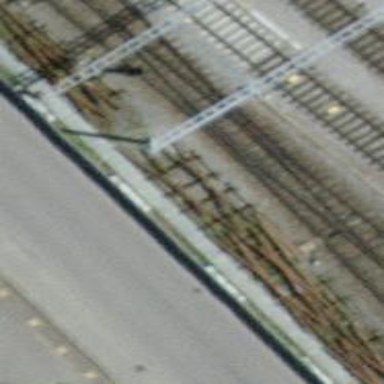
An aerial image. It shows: Railway switch.